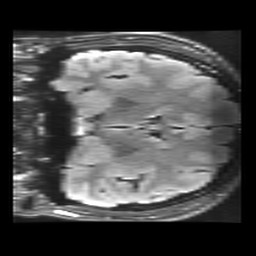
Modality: FLAIR
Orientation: coronal
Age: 19
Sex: female
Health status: healthy
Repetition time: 12 s
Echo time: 0.09782 s